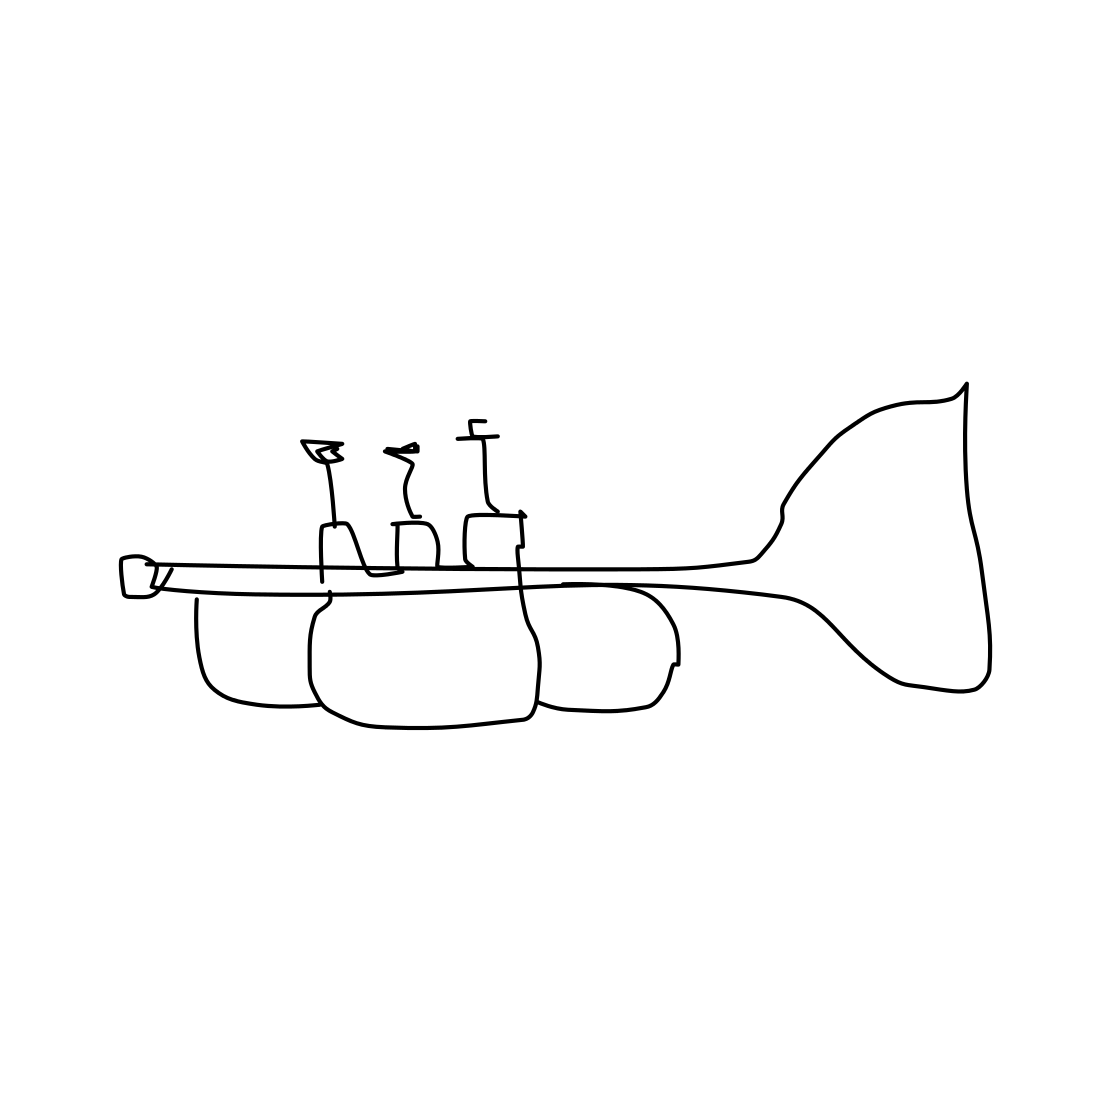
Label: trumpet